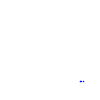
Particle: kaon